Question: What I get:

My code:
'''
self.menu_bar = tk.Menu(self)
...
self.read_menu = tk.Menu(self.menu_bar, tearoff=False)
self.menu_bar.add_cascade(label='Read', underline=0, state=tk.DISABLED, menu=self.read_menu)
self.read_menu.add_command(label='First Page', underline=0, image=self.read_first_image, compound=tk.LEFT,
command=self.menu_read_first, accelerator='Home', state=tk.DISABLED)
self.read_menu.add_command(label='Last Page', underline=1, image=self.read_last_image, compound=tk.LEFT,
command=self.menu_read_last, accelerator='End')
self.read_menu.add_command(label='Next Page', underline=0, image=self.read_next_image, compound=tk.LEFT,
command=self.menu_read_next, accelerator='PgDn')
self.read_menu.add_command(label='Previous Page', underline=0, image=self.read_previous_image, compound=tk.LEFT,
command=self.menu_read_previous, accelerator='PgUp', state=tk.DISABLED)
...
self.menu_bar.add_separator()
self.menu_bar.add_command(command=self.menu_read_first, image=self.read_first_image, state=tk.DISABLED)
self.menu_bar.add_command(command=self.menu_read_previous, image=self.read_previous_image, state=tk.DISABLED)
self.menu_bar.add_command(command=self.menu_read_next, image=self.read_next_image)
self.menu_bar.add_command(command=self.menu_read_last, image=self.read_last_image)
'''
As you can see, the separator and the Icons are not displayed in the topmenu, but are well displayed in the submenu:-(
Im I doing something wrong or it is just impossible?
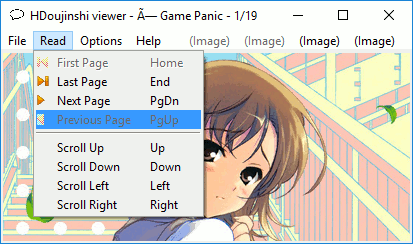
Answer: It is impossible to do what you want if you are on Windows. Tkinter won't allow you to add icons to the menubar. I think this is related to limitations in the windows API that the underlying tk library uses.
Note: menubars are designed for menus, not commands. Placing a command on a menubar will likely frustrate your users, because they will expect that clicking on an item will display a menu.